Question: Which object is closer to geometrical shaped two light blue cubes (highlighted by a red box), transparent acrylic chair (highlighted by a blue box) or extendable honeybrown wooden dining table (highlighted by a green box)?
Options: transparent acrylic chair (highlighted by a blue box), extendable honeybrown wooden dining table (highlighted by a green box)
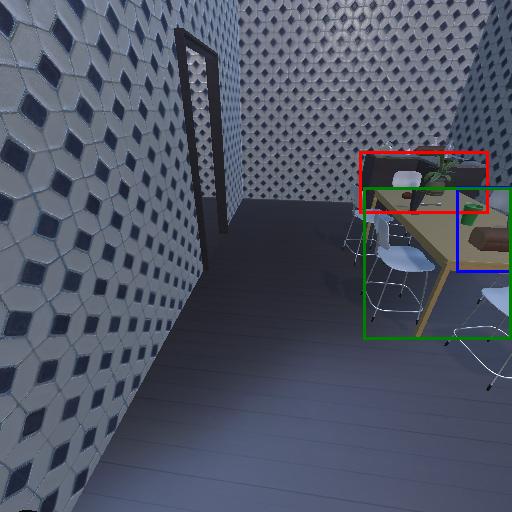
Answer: transparent acrylic chair (highlighted by a blue box)